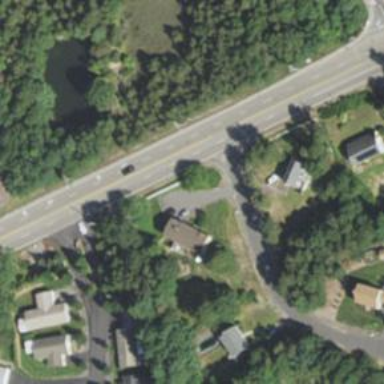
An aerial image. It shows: Secondary road.